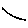
Label: line